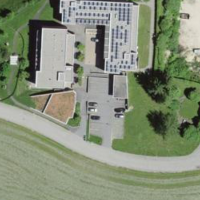
EUNIS habitat code: 54
Species observed at this site:
Primula veris